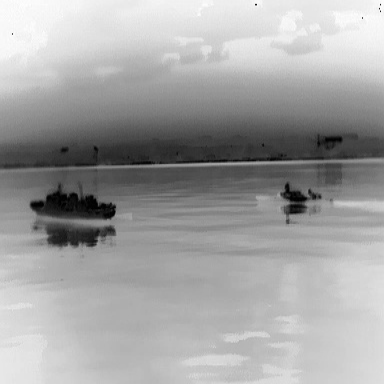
There is a warship in the infrared image.